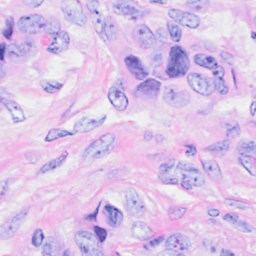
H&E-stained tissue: Breast